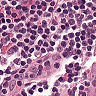
Metastatic tissue present: no